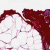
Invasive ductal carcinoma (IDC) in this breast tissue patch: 0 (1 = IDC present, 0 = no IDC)